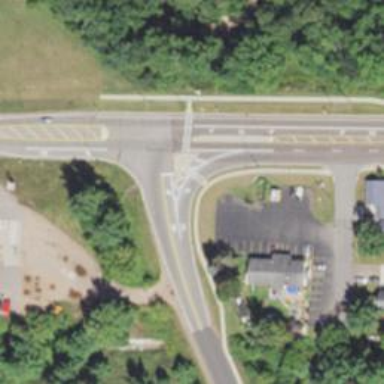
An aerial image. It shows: Uncontrolled road crossing.